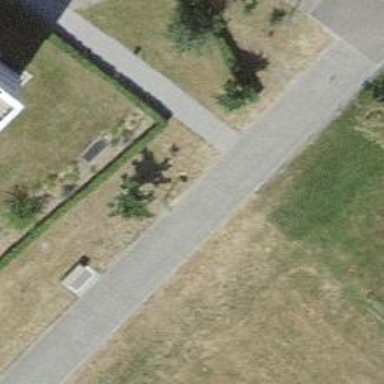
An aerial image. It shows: Footway with sett surface.